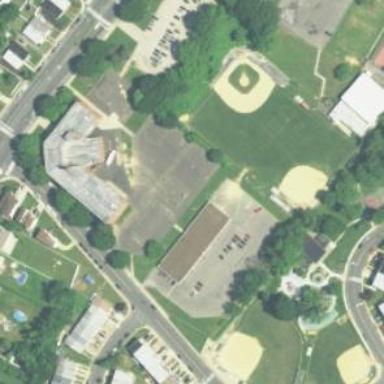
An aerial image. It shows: Schoolyard designated as leisure land.